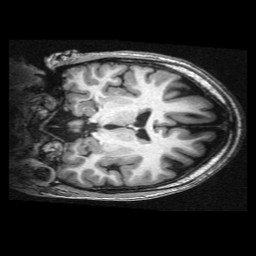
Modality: T1w
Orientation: coronal
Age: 13
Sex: male
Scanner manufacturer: siemens
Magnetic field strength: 3 T
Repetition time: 2.3 s
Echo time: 0.00336 s